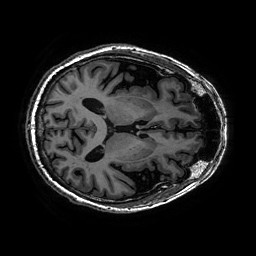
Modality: T1w
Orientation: axial
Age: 72
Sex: male
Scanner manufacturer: ge
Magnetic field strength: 3 T
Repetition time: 0.01002 s
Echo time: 0.002988 s